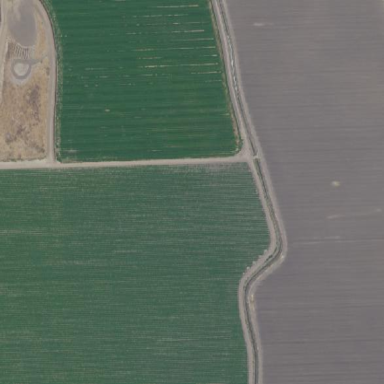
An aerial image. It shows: Farmland with fields for crop cultivation.